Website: apple
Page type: gifting
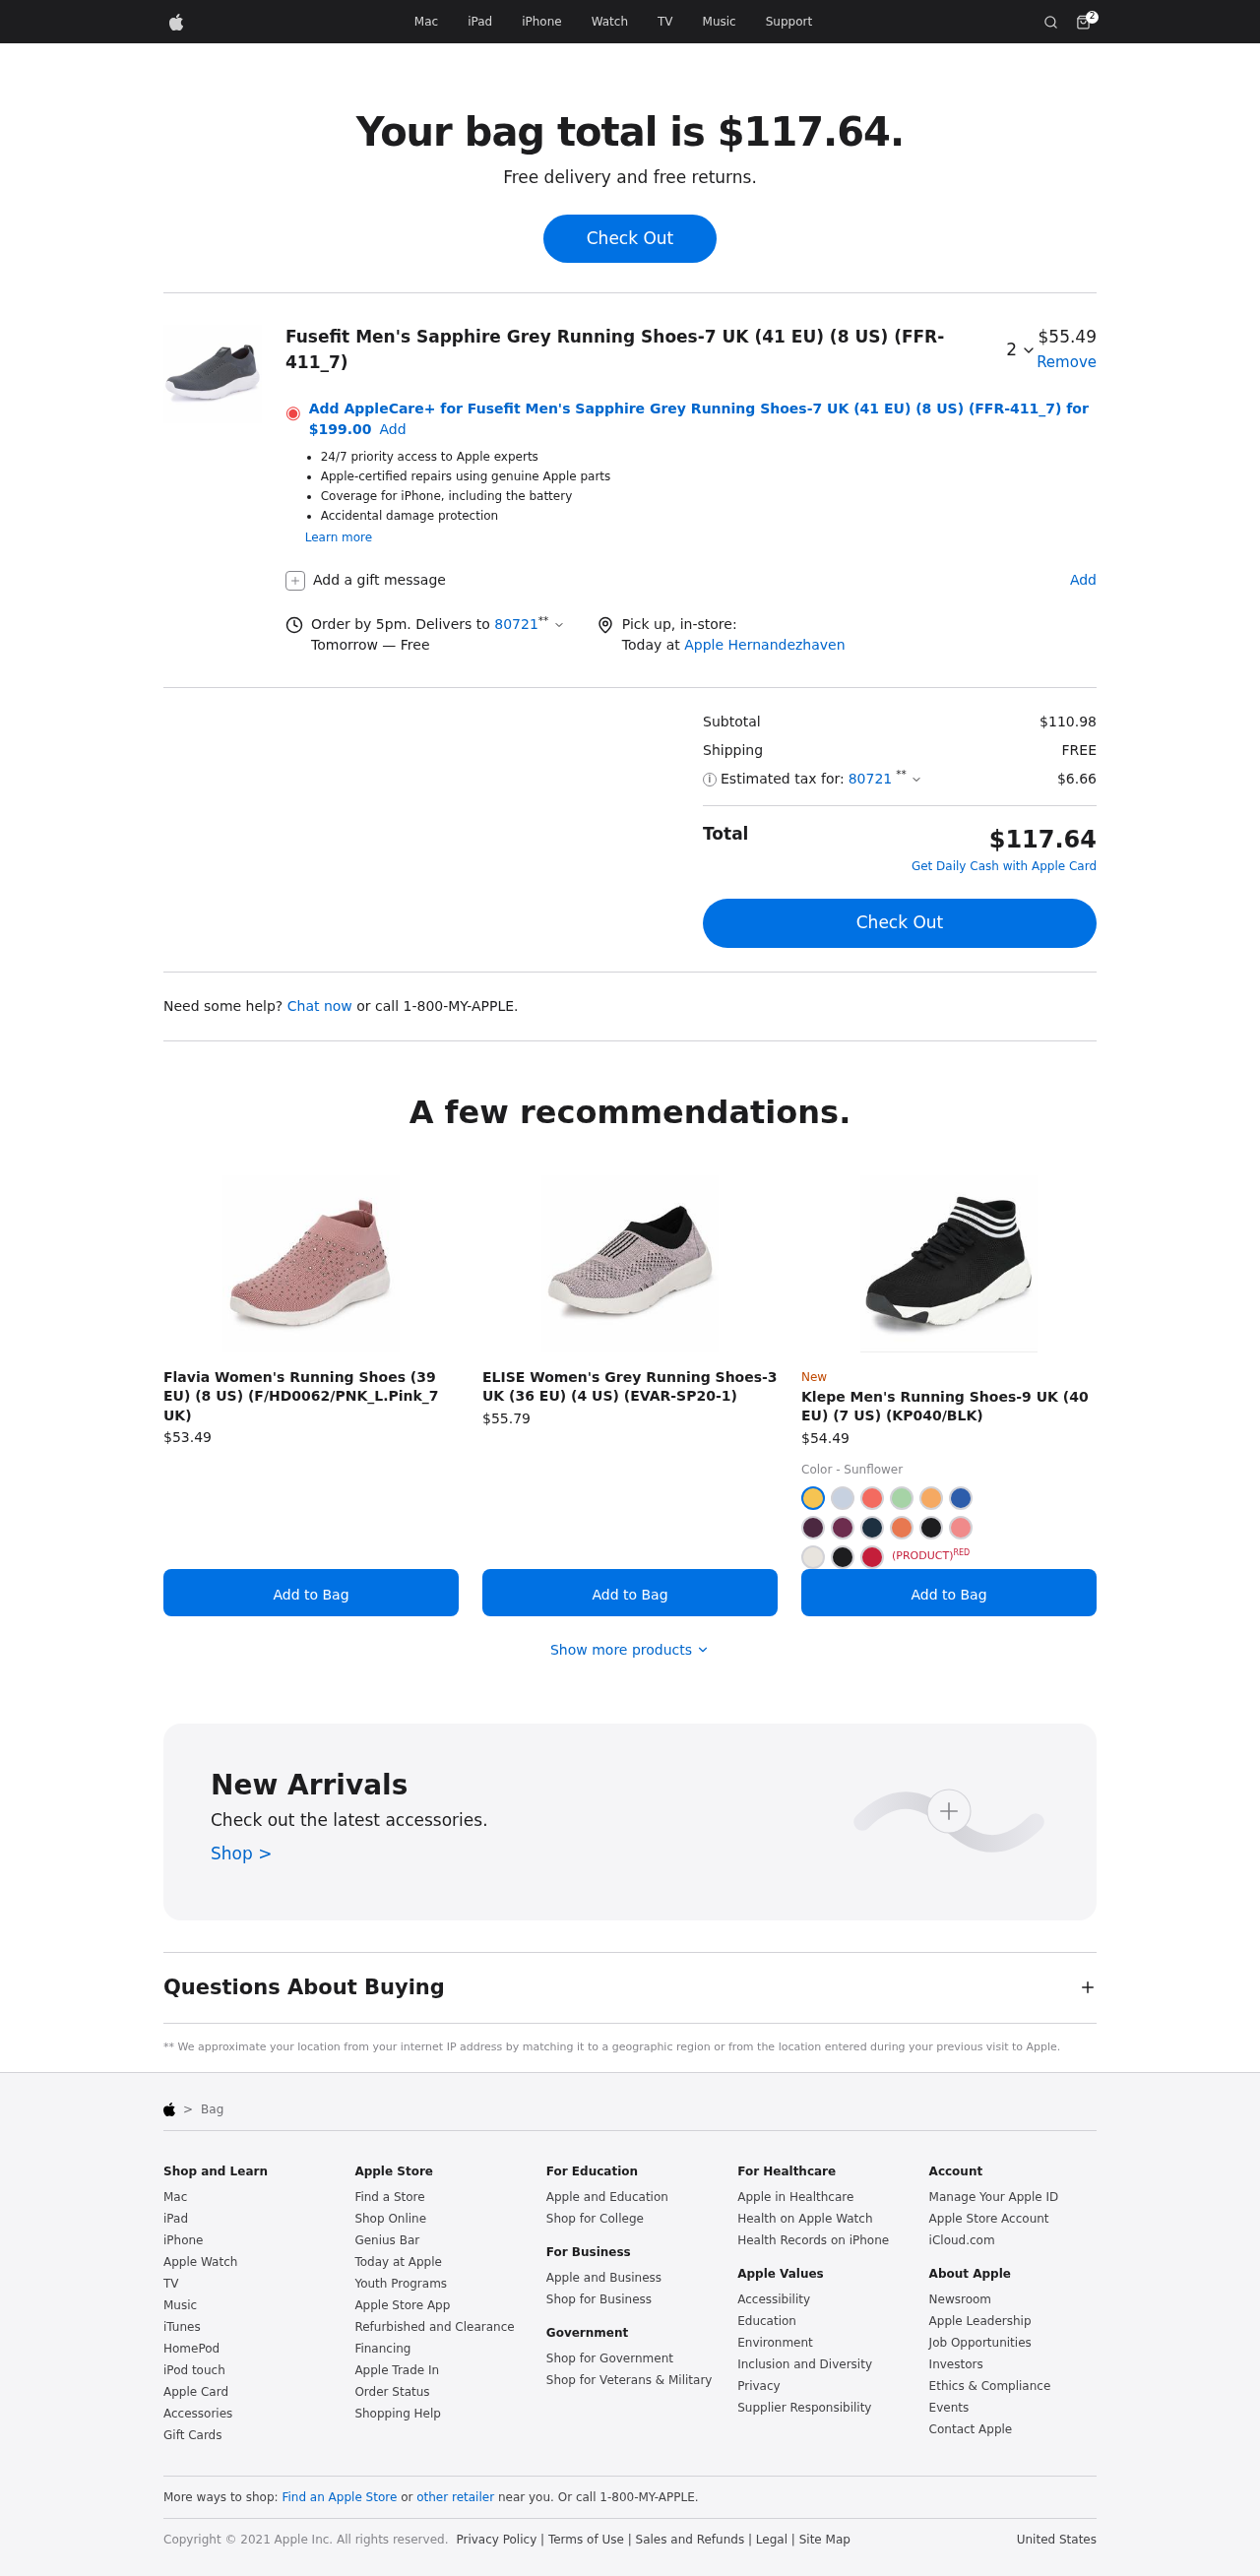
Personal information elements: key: PII_CITY
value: Hernandezhaven
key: PII_POSTCODE
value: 80721
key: PII_POSTCODE_FULL
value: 80721
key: PII_POSTCODE_NUMERIC
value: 80721
Product elements: key: PRODUCT1_NAME
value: Fusefit Men's Sapphire Grey Running Shoes-7 UK (41 EU) (8 US) (FFR-411_7)
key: PRODUCT1_PRICE
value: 55.49
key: PRODUCT1_QUANTITY
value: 2
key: PRODUCT2_NAME
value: Flavia Women's Running Shoes (39 EU) (8 US) (F/HD0062/PNK_L.Pink_7 UK)
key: PRODUCT2_PRICE
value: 53.49
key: PRODUCT3_NAME
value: ELISE Women's Grey Running Shoes-3 UK (36 EU) (4 US) (EVAR-SP20-1)
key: PRODUCT3_PRICE
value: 55.79
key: PRODUCT4_NAME
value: Klepe Men's Running Shoes-9 UK (40 EU) (7 US) (KP040/BLK)
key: PRODUCT4_PRICE
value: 54.49
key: PRODUCT1_APPLECARE_PRICE
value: $199.00
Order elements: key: ORDER_NUM_ITEMS
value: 2
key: ORDER_TOTAL
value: $117.64
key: ORDER_SUBTOTAL
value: $110.98
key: ORDER_SHIPPING_COST
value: FREE
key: ORDER_TAX
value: $6.66